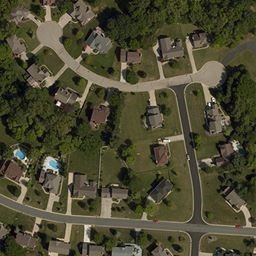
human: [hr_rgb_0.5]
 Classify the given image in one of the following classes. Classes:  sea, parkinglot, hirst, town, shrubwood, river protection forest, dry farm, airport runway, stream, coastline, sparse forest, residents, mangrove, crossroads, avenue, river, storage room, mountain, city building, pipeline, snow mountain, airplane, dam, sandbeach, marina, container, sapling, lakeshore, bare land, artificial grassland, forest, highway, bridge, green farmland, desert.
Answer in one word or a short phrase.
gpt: town